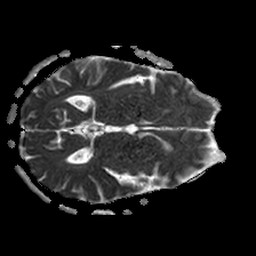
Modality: ADC
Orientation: axial
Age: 57
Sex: male
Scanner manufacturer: philips
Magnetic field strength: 1.5 T
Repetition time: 3.662 s
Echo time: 0.06922 s